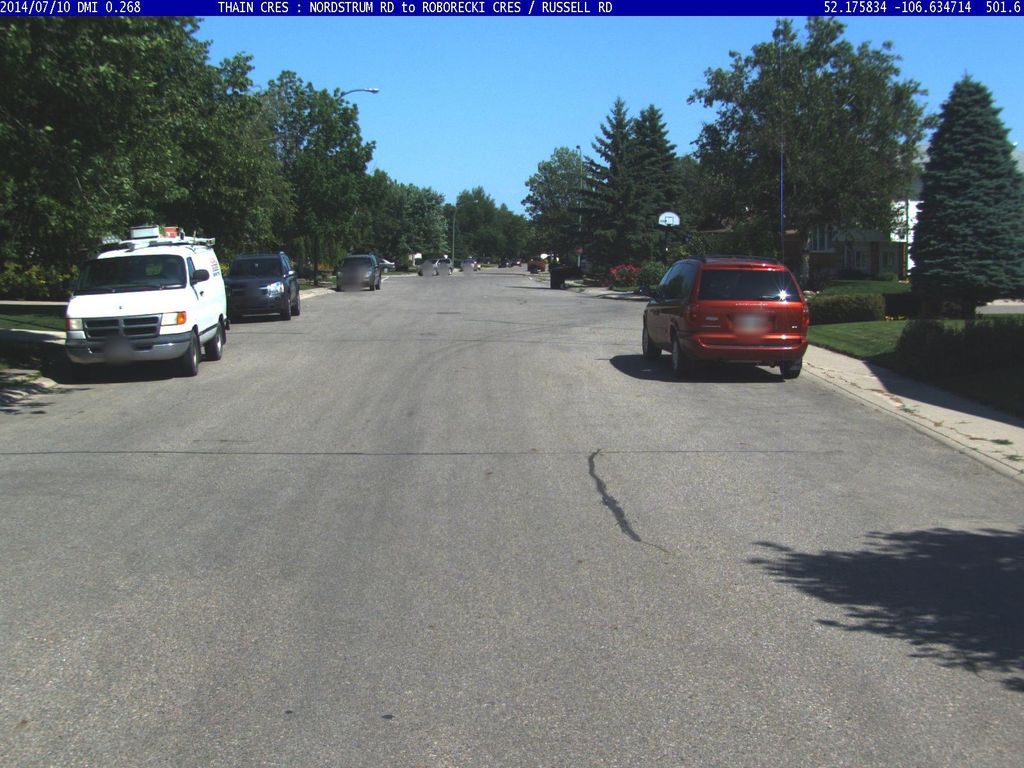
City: saskatoon